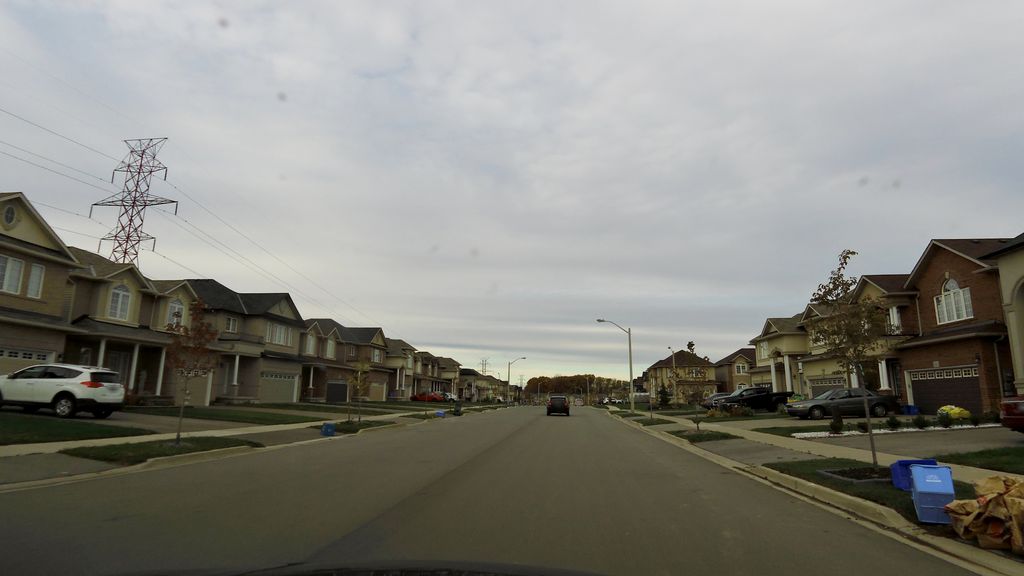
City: hamilton